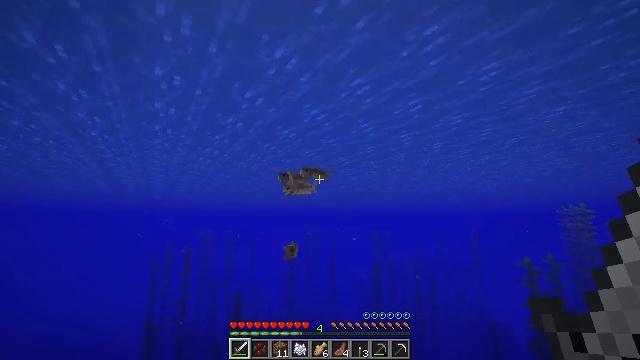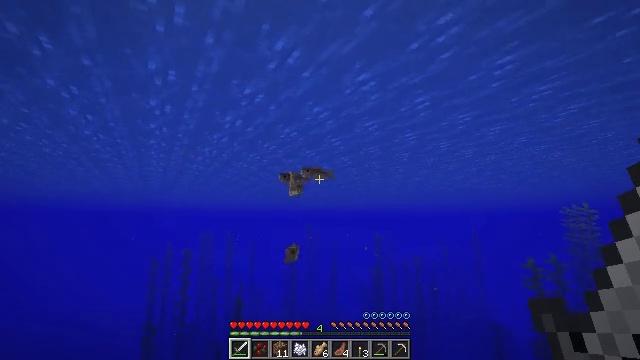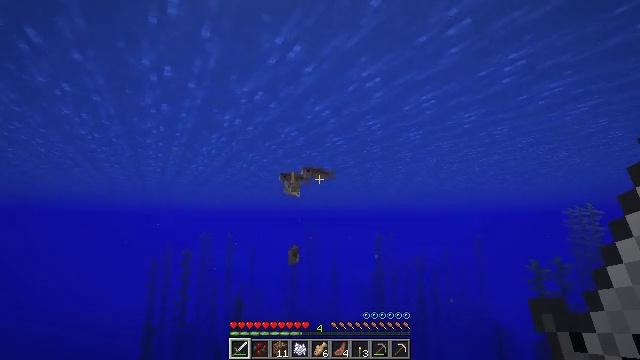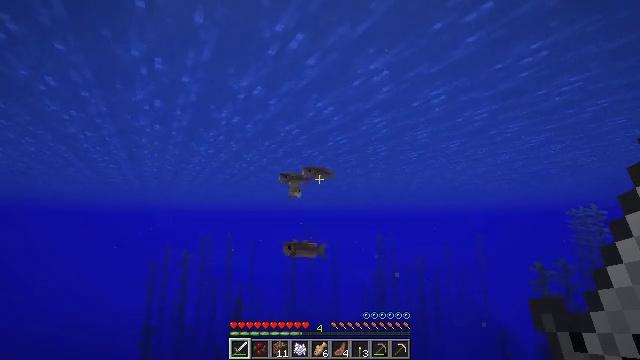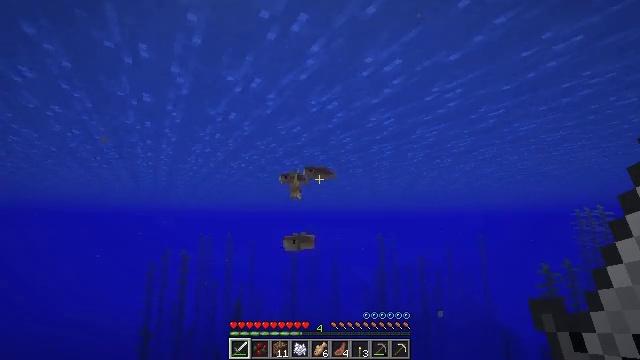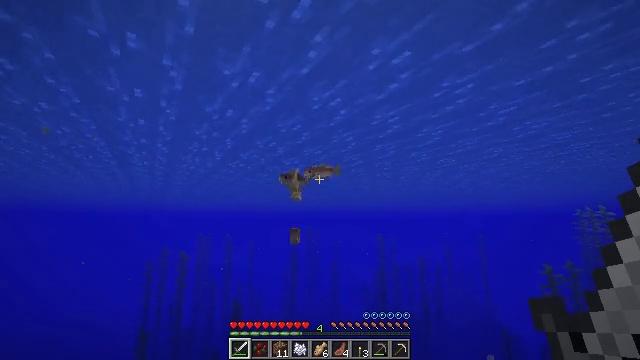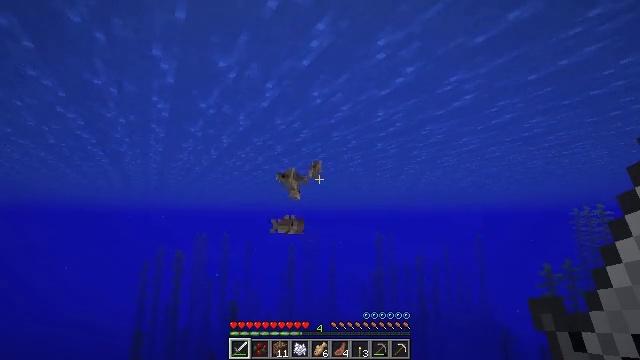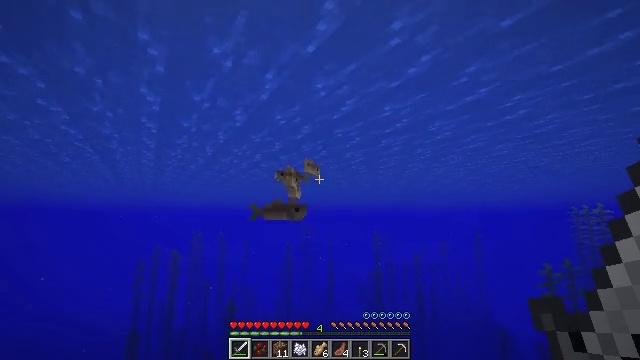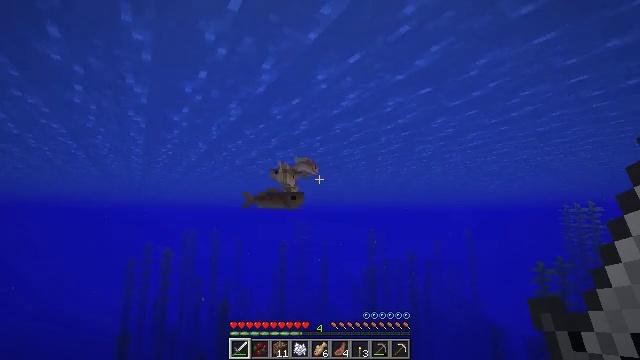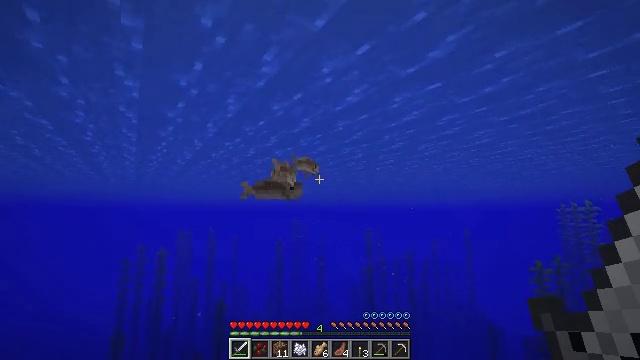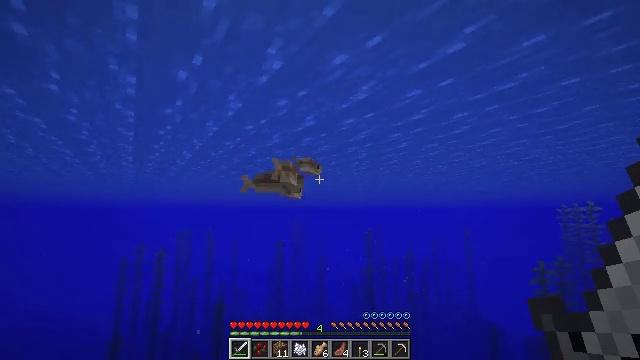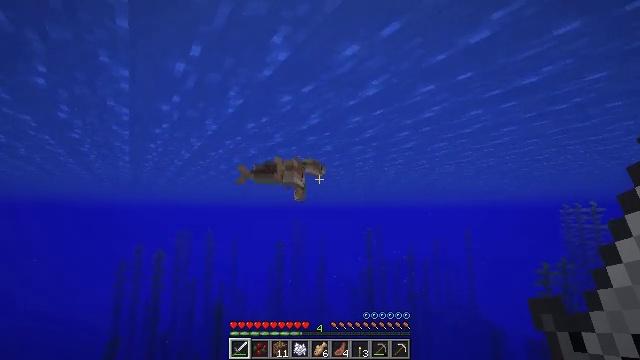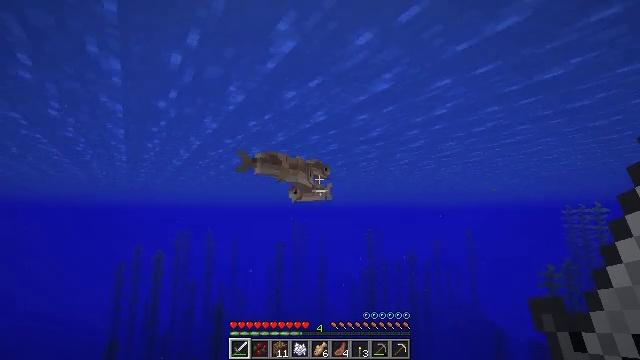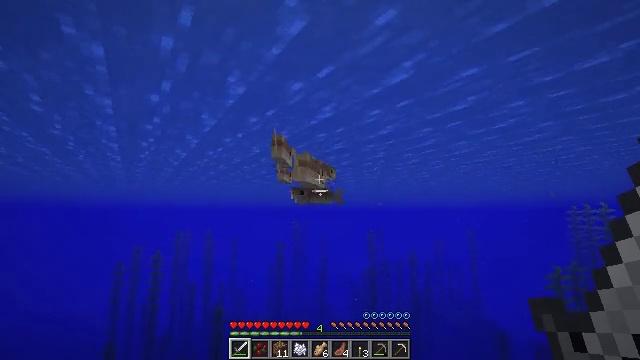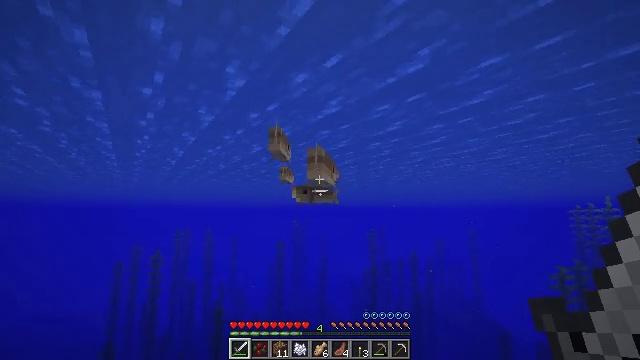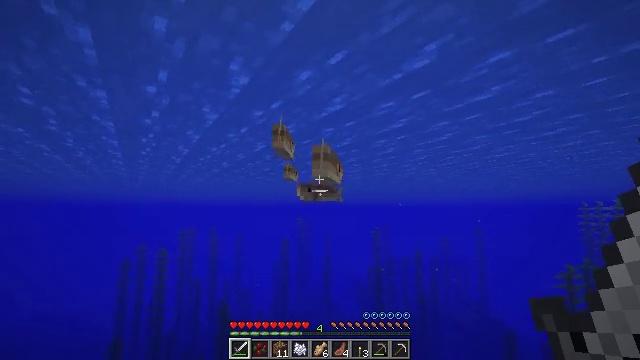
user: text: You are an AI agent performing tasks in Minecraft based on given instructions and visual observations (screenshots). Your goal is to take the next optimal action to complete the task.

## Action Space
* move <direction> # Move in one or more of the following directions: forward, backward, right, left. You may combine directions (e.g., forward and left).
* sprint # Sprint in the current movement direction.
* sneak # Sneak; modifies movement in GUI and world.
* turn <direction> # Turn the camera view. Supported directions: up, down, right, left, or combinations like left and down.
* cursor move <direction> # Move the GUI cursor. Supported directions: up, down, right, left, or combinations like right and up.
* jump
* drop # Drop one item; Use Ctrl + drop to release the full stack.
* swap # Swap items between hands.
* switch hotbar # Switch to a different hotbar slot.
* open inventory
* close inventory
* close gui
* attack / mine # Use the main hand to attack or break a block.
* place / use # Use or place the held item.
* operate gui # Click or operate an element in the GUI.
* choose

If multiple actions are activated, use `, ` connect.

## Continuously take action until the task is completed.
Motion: motion action
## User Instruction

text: Catch and defeat a cod.
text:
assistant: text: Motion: move forward
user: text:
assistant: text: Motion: move forward
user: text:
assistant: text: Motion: move forward
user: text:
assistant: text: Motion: move forward
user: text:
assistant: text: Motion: move forward and move left
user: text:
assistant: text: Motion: move forward and move left
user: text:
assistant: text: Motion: move forward and move left
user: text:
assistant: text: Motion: move forward and move left, turn right
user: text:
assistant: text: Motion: move forward and move left
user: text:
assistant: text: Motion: move forward
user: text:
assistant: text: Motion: move forward
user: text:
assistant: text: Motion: move forward
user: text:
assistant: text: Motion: move forward
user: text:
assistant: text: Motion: move forward
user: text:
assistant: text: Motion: move forward
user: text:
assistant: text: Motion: move forward
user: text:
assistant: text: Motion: move forward
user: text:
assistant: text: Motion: move forward
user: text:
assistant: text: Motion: move forward
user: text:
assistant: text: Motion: move forward
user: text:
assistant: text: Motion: move forward
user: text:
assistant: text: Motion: move forward, turn right
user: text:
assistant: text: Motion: move forward, turn right
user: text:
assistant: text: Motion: move forward, turn right
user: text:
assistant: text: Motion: move forward
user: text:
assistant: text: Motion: move forward, turn down
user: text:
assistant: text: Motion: move forward
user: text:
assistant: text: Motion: move forward, turn left
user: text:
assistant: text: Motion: move forward, turn left
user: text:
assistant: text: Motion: move forward, turn left